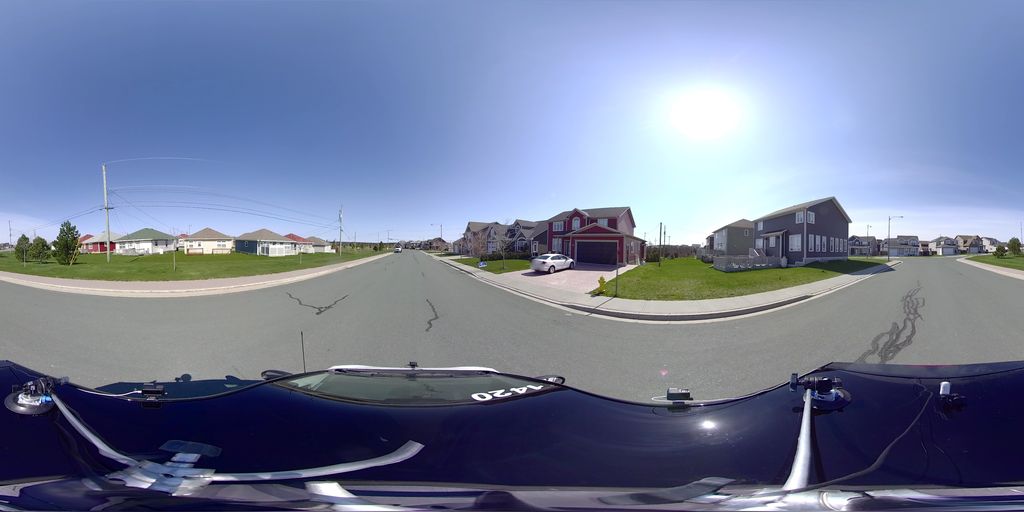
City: st_johns